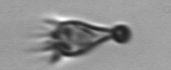
Label: Paratontonia_gracillima